Question: I am very new to Script editing. I have a Spreadsheet from a source online that I replicated in order to add events for students.

I want to be able to add the Description and then change the event color depending on the class. The script that I am using is copied below. I don't know how to add in the and for the event.
'''
function scheduleShifts() {
var spreadsheet = SpreadsheetApp.getActiveSheet();
var calendarID = spreadsheet.getRange("C4").getValue();
var eventCal = CalendarApp.getCalendarById("calendarId");
var signups = spreadsheet.getRange("A5:C7").getValues();
for (x=0; x<signups.length;x++)
{
var shift = signups[x];
var startTime = shift[0];
var endTime = shift[1];
var volunteer= shift[2];
eventCal.createEvent(volunteer, startTime, endTime);
}
}
'''
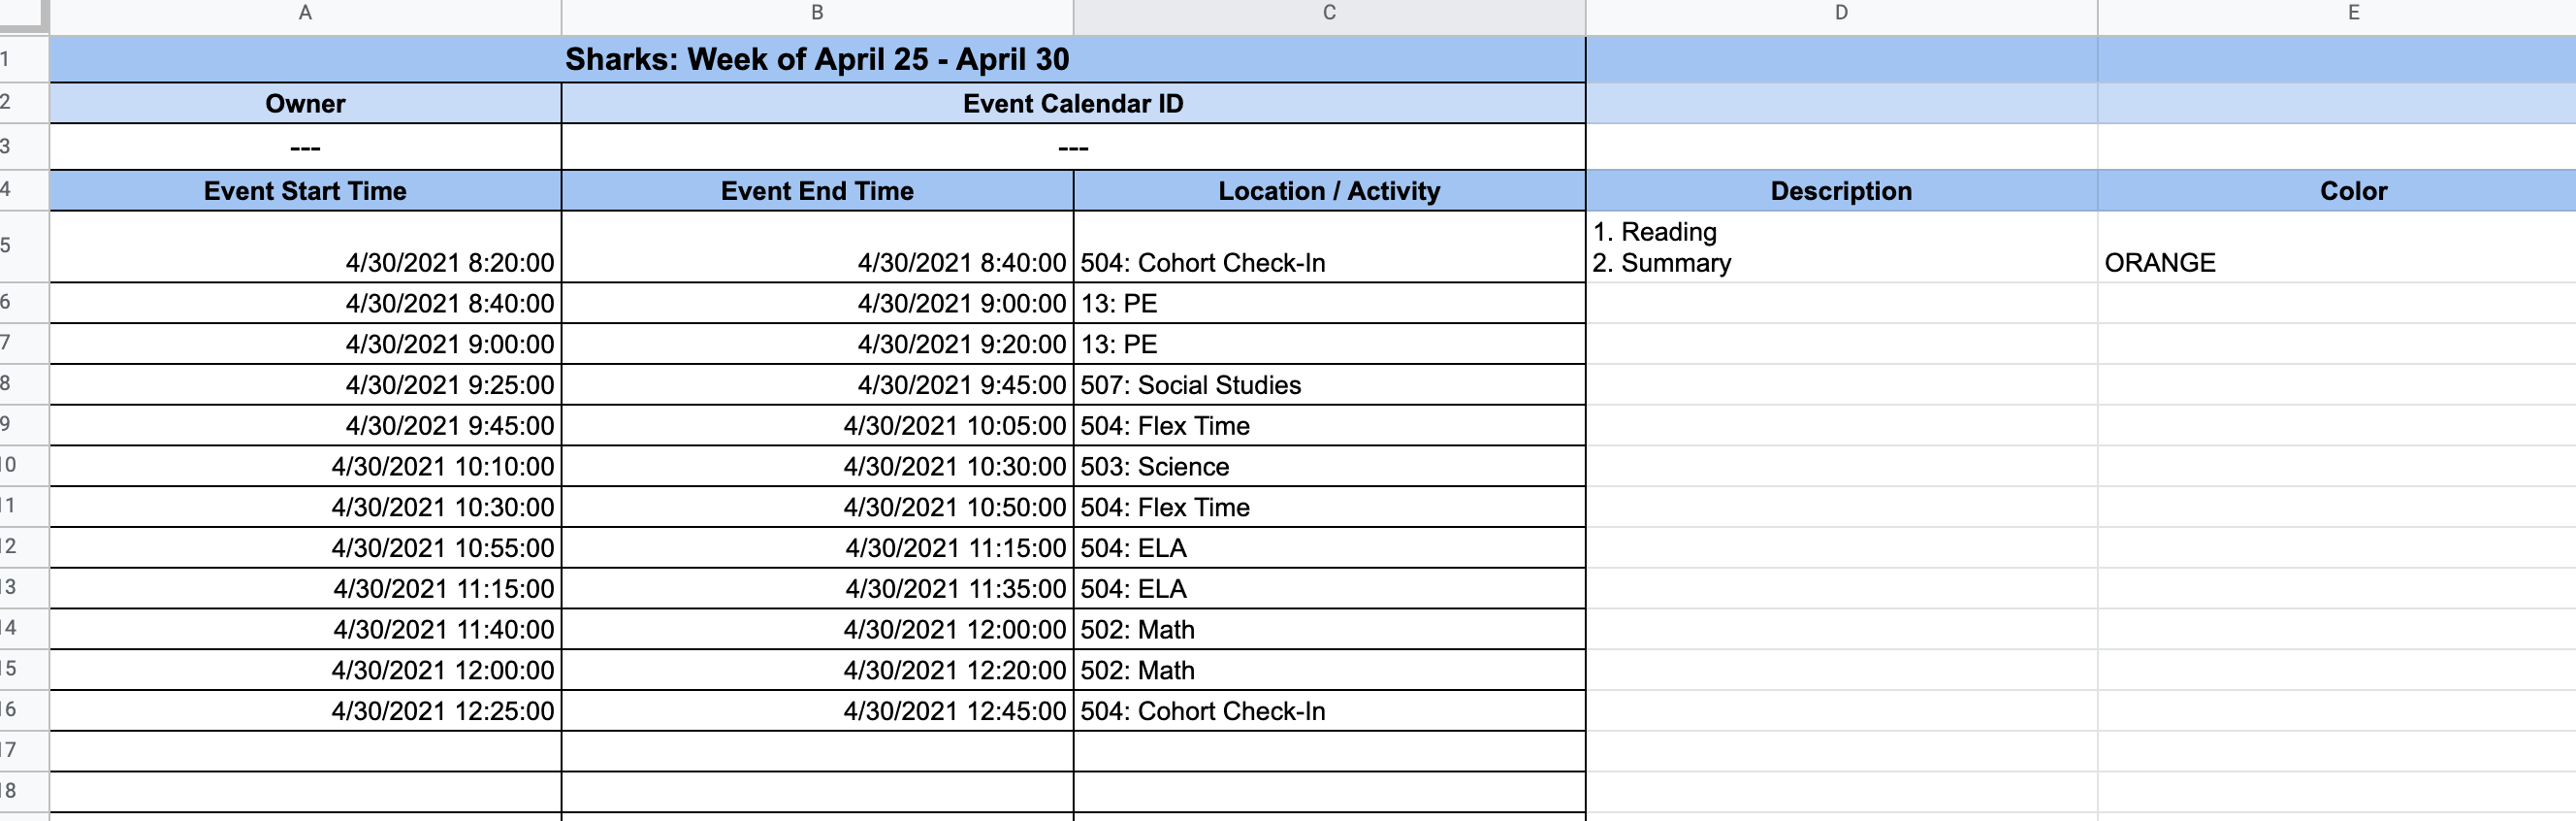
Answer: As mentioned by @Ruben you can use <URL> object for more information.
## Sample Code:
'''
function scheduleShifts() {
var spreadsheet = SpreadsheetApp.getActiveSheet();
var calendarID = spreadsheet.getRange("C4").getValue();
var eventCal = CalendarApp.getCalendarById(calendarID);
var signups = spreadsheet.getRange("A5:E7").getValues(); //modified, include column D and E
for (x=0; x<signups.length;x++)
{
var shift = signups[x];
var startTime = shift[0];
var endTime = shift[1];
var volunteer= shift[2];
var desc= shift[3];
var color = shift[4];
var event = eventCal.createEvent(volunteer, startTime, endTime,{description:desc});
//Check if color exist
if(color){
//Set event color
event.setColor(CalendarApp.EventColor[color]);
}
}
}
'''
## Output:
<URL>